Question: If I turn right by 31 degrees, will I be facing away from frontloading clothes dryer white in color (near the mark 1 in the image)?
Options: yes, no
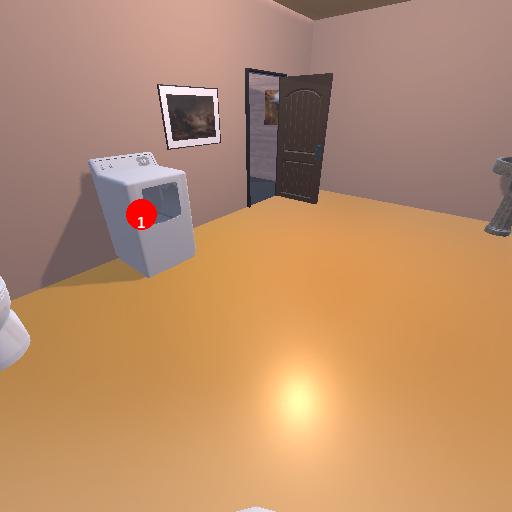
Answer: yes